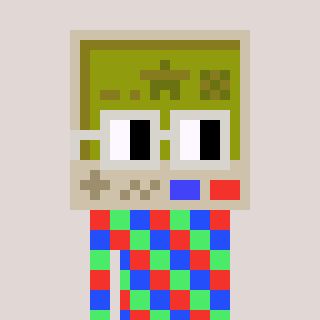
a pixel art character with square light gray glasses, a gameboy-shaped head and a grayscale-colored body on a warm background